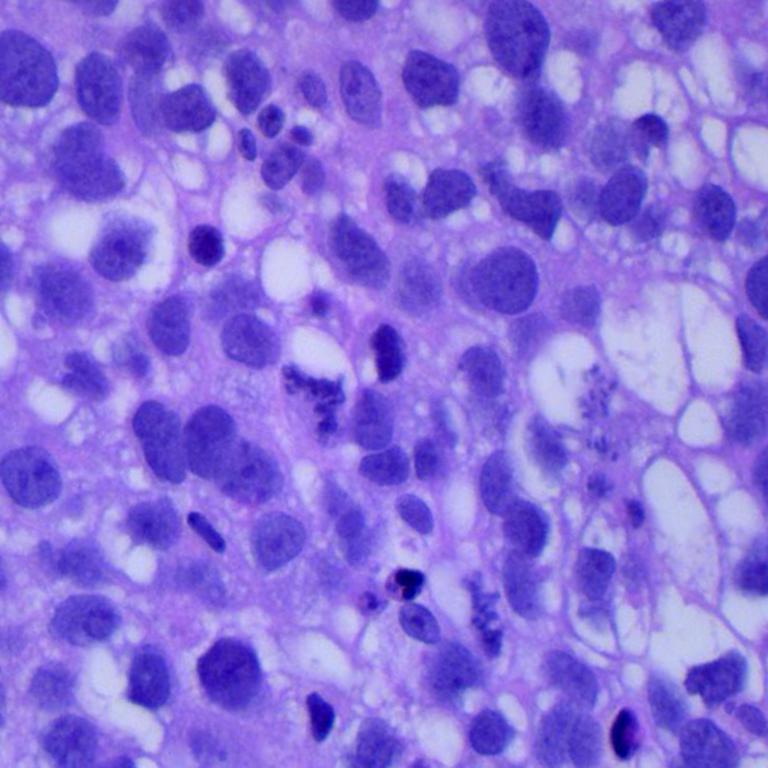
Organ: lung
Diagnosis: squamous carcinomas